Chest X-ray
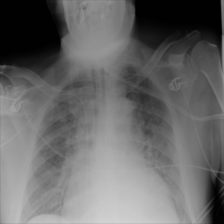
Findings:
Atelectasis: negative
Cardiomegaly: negative
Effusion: negative
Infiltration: negative
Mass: negative
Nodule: negative
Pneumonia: negative
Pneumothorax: negative
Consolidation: negative
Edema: negative
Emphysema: negative
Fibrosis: negative
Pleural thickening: negative
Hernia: negative